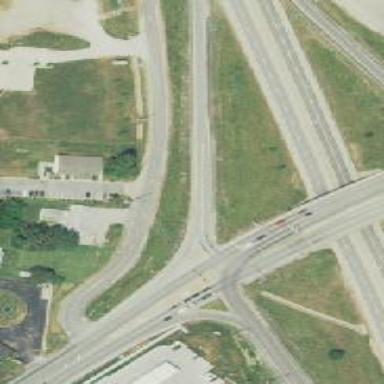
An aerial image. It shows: Trunk link highway.